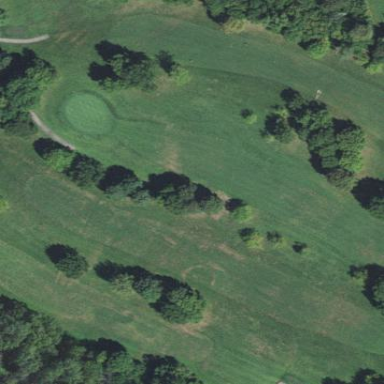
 part of golf course fairway. It is used for the sport of golf."